A time-domain waveform of one vibration snapshot from a rolling-element bearing is shown. Classify the bearing condition as one of: normal, inner_race, outer_race, ball.
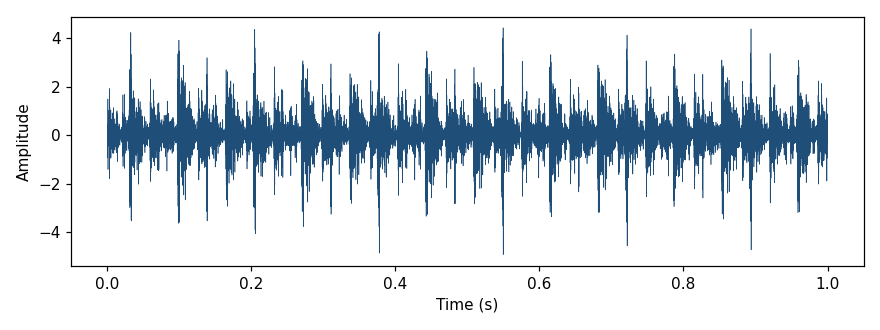
Answer: outer_race